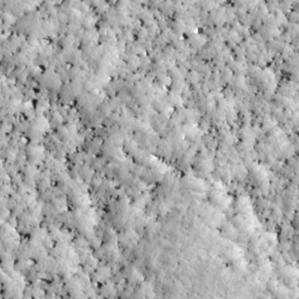
Label: non_frost